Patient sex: F
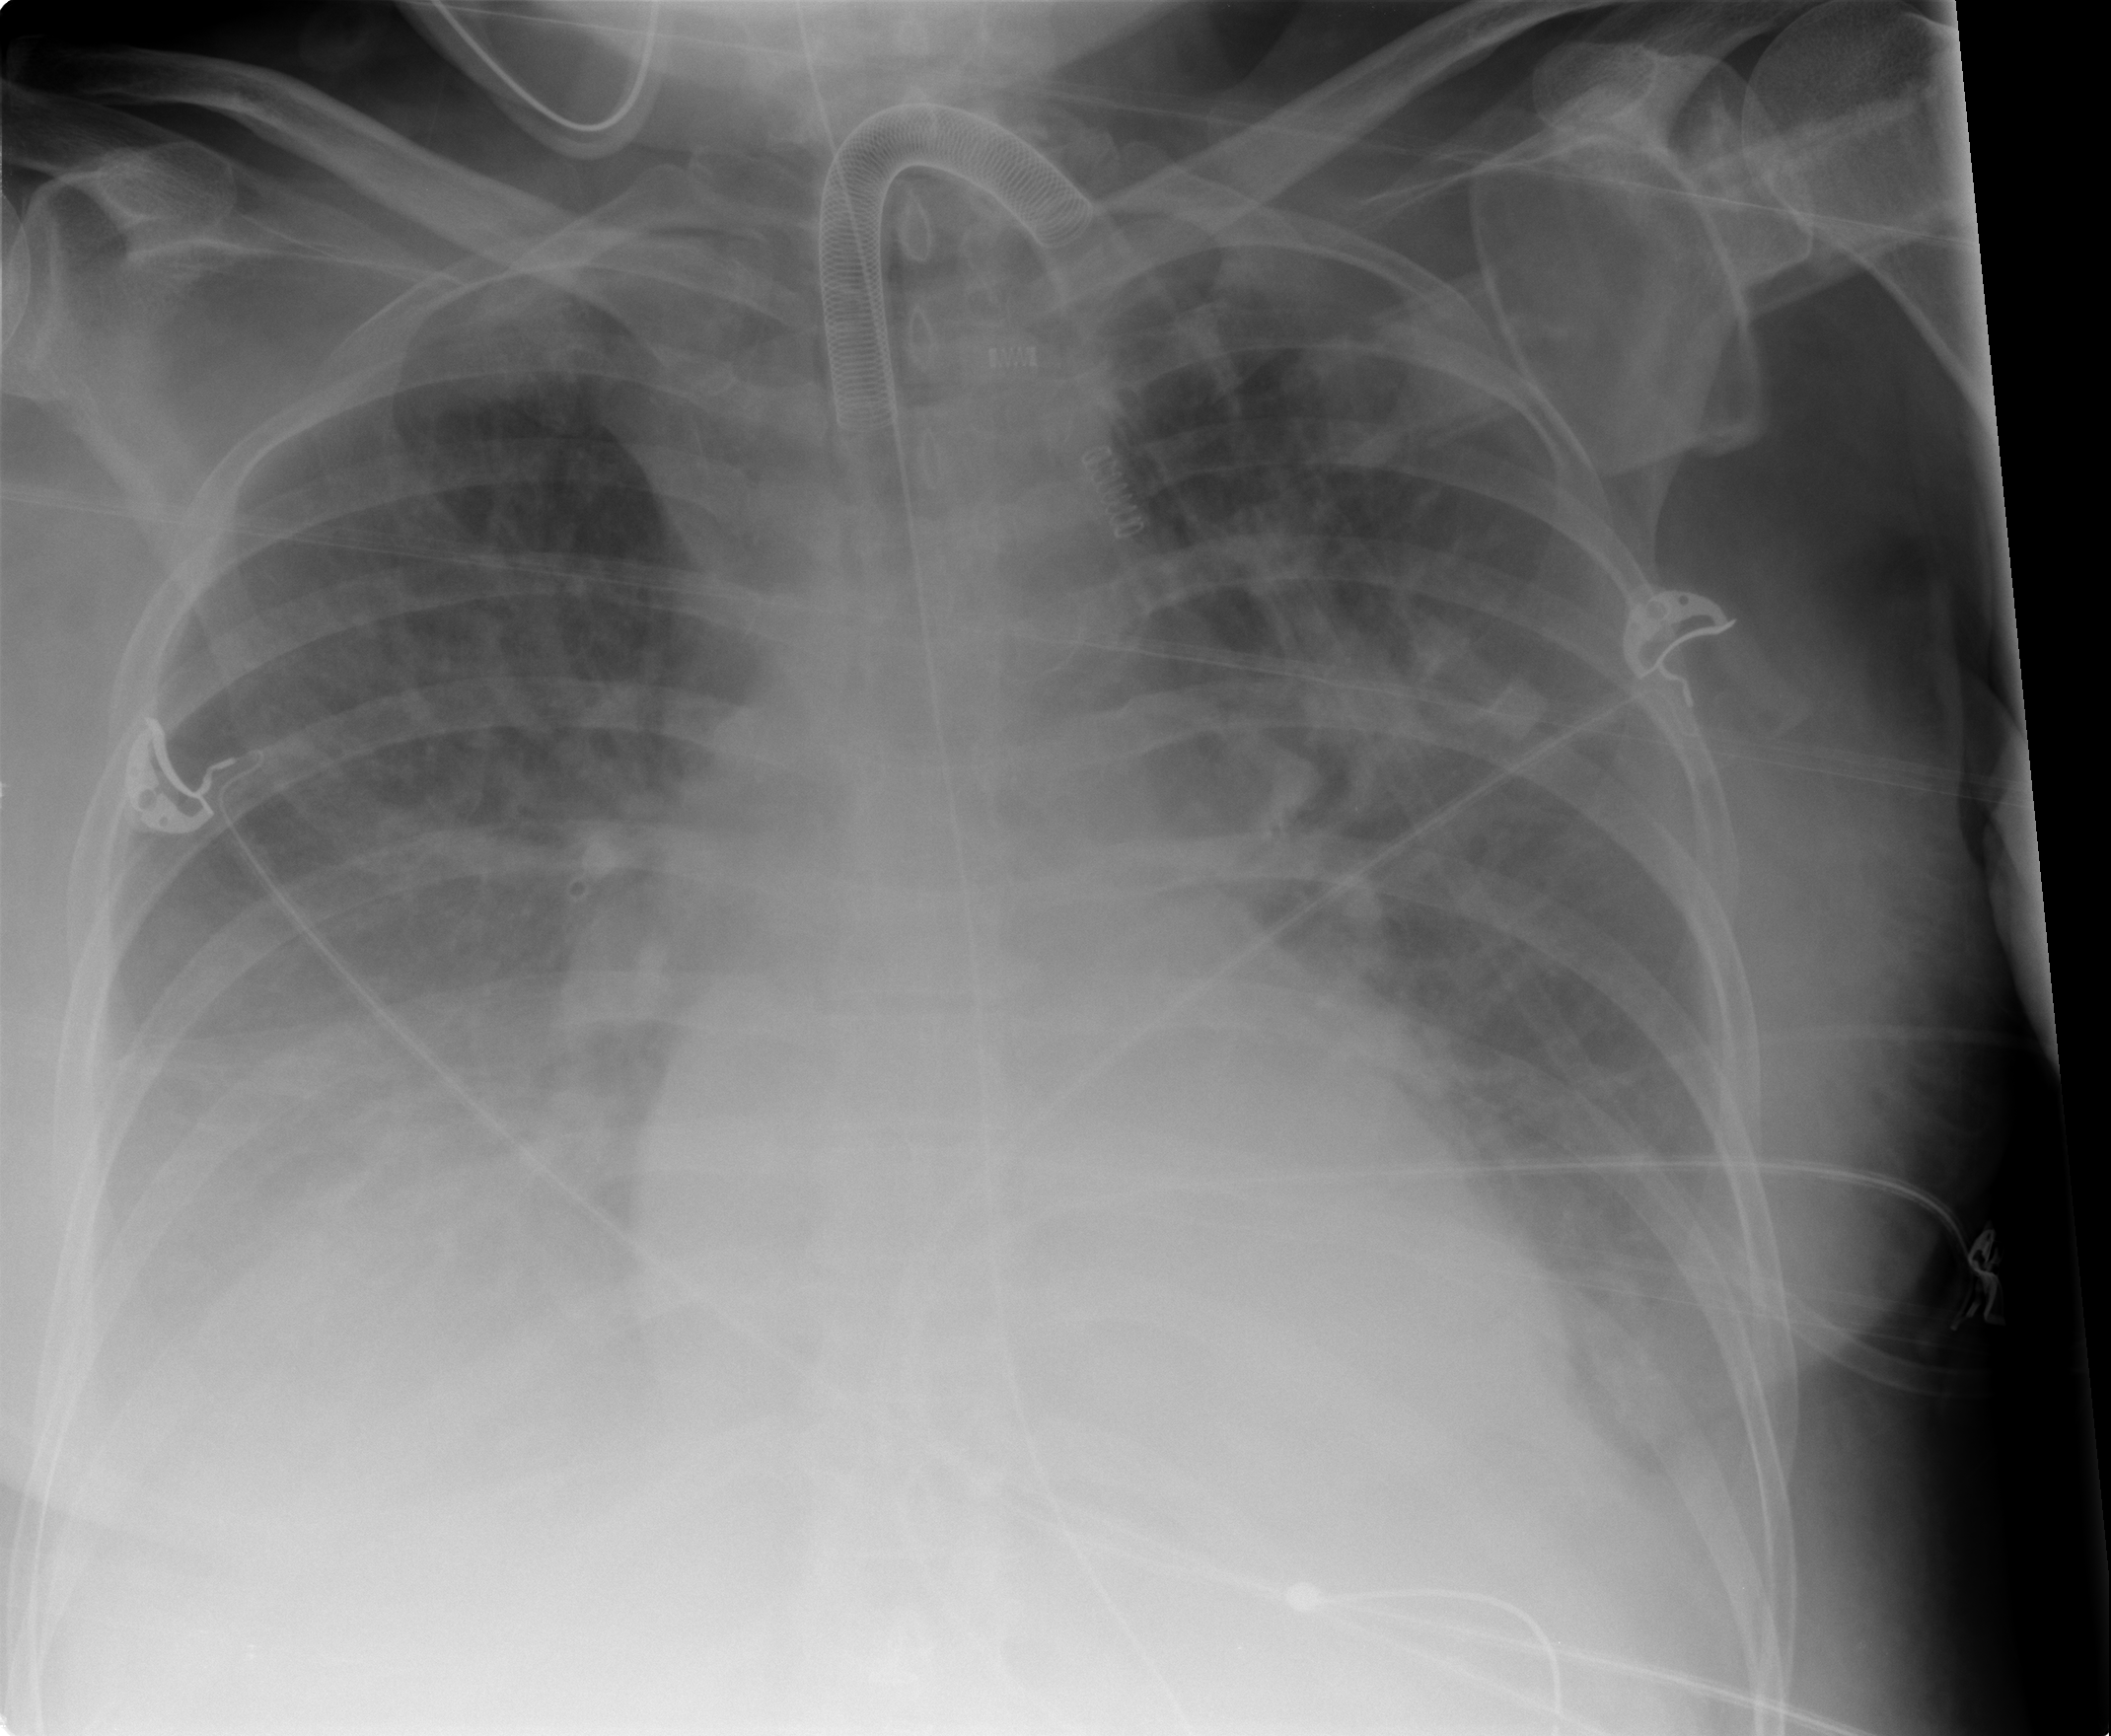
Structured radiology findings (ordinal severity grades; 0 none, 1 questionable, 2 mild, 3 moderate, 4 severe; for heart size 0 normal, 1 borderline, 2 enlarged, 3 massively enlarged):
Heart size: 2
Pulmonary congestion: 3
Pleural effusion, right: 3
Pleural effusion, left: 2
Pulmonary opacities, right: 0
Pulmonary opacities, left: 0
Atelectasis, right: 2
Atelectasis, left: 2